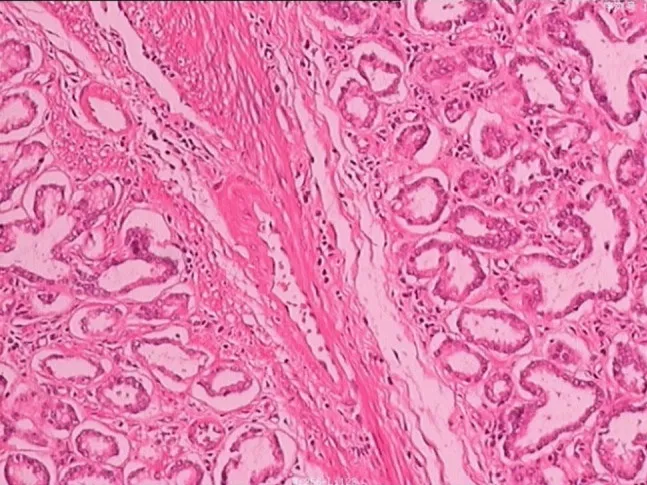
The pathology of this case. It revealed multiple Brunner's glands with
tubes, fibers, and smooth muscle diffuse distribution.
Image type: pathology (h&e)